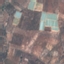
Land use / land cover: PermanentCrop